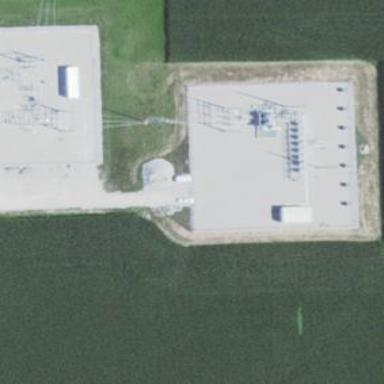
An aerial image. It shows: Generation substation.